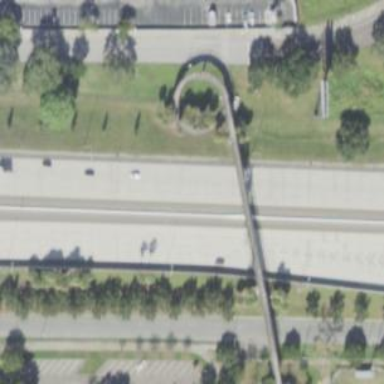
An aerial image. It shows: Motorway junction.